Question: I have a number of string patterns from which I filter out my data and insert it into a database. Now, I have to handle strings that my old regex is not able to match correctly.
This is my regex:
'''
$re = "/(?:Expiration Fee: )?(\d+)\s+((?:[a-zA-Z0-9\/]+\s+)*)(?:\(([a-zA-Z]+)\)\s+)?(?:>([0-9.]+)\s+)?(?:(\d+-\d+)\s+)?(?:\((\d{1,2}(?::\d{2})?[AP]M)\)\s+)?(?:@\s+([\d.]+))/";
'''
My complete code:
'''
$re = "/(?:Expiration Fee: )?(\d+)\s+((?:[a-zA-Z0-9\/]+\s+)*)(?:\(([a-zA-Z]+)\)\s+)?(?:>([0-9.]+)\s+)?(?:(\d+-\d+)\s+)?(?:\((\d{1,2}(?::\d{2})?[AP]M)\)\s+)?(?:@\s+([\d.]+))/";
$strs = array("Expiration Fee: 10 LONG AUD/USD >.8189 (9:50AM) @ 90.5","10 Wall St 30 (Mar) >17900 (4:15PM) @ 69.5","2 AUD/USD >.8114 (11:35AM) @ 97.5","Expiration Fee: 1 SHORT AUD/USD >.8114 (11:35AM) @ 87","2 Wall St 30 (Mar) 18000-18100 (12PM) @ 18023","2 LONG US Tech 100 (Mar) >4284 (1:15PM) @ 56.5","1 EUR/USD >1.2180 (3PM) @ 41.5","Expiration Fee: 1 SHORT AUD/USD >.8114 (11:35AM) @ 87","Expiration Fee: 1 LONG GBP/USD >1.5090 (8:55PM) @ 95.5","Expiration Fee: 2 SHORT US 500 (Mar) >2037.7 (10AM) @ 5.5","Expiration Fee: 1 SHORT EUR/USD >1.1582 (2:20PM) @ 11.5","6 SHORT GBP/USD >1.5200 (3:10PM) @ 22.3333","Expiration Fee: 1 SHORT GBP/USD >1.5085 (8PM) @ 17.5","Expiration Fee: 1 SHORT EUR/GBP >.7340 (3PM) @ 33.25","2 Wall St 30 (Mar) 18000-18100 (12PM) @ 18023","Expiration Fee: 5 LONG US Tech 100 (Mar) 4190-4390 (4:15PM) @ 4291","2 LONG Wall St 30 (Mar) >18000 (1:15PM) @ 53.5","1 AUD/USD .7570-.7670 (2PM) @ 0.7626","1 US 500 (Jun) 2075.0-2085.0","1 US 500 (Jun) 2075.0-2085.0 (1PM) @ 2079","1 US 500 (Jun) 2075.0-2085.0 (1PM) @ 2079","
1 AUD/USD .7570-.7670 (2PM) @ 0.7626","2 AUD/USD .8020-.8220 (11PM) @ 0.8118");
foreach ($strs as $subject) {
echo "======<br />
$subject<br />
";
if (preg_match($re, $subject, $m))
for ($i=1; $i<count($m); $i++)
if ($m[$i]) echo "$m[$i]<br />
";
}
'''
The string patterns which are not working for me:
'''
1 AUD/USD .7570-.7670 (2PM) @ 0.7626
1 US 500 (Jun) 2075.0-2085.0
1 US 500 (Jun) 2075.0-2085.0 (1PM) @ 2079
1 AUD/USD .7570-.7670 (2PM) @ 0.7626
2 AUD/USD .8020-.8220 (11PM) @ 0.8118
'''
Online screenshot for demonstration:

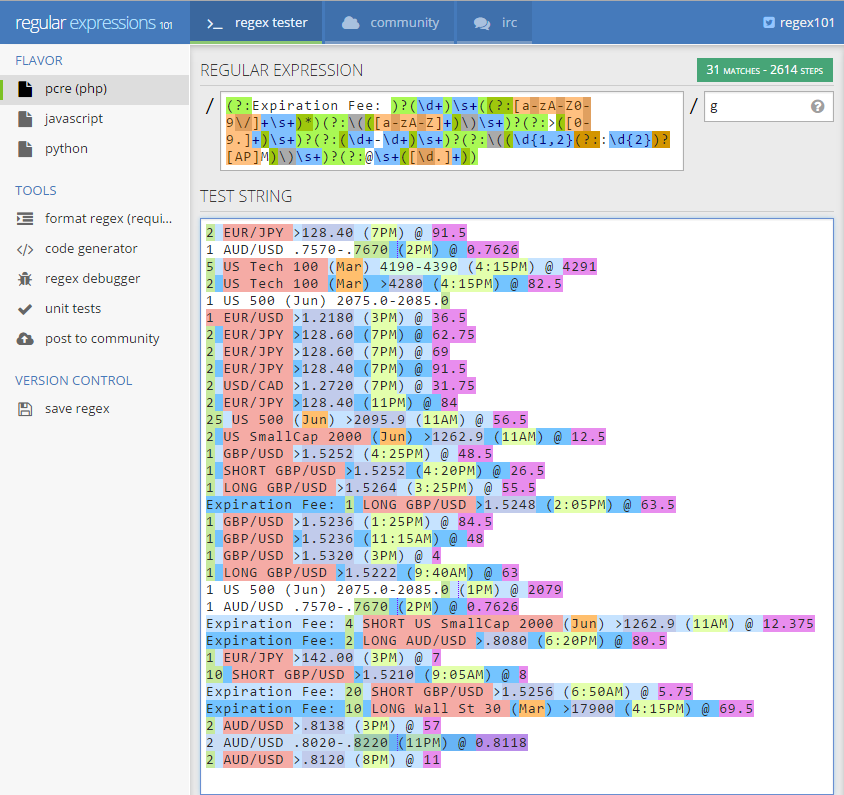
Answer: Here is the regex that will match all of the cases:
'''
(?:Expiration Fee: )?(\d+)\s+((?:[a-zA-Z\d\/]+\s+)*)(?:\(([a-zA-Z]+)\)\s+)?(?:>([0-9.]+)\s+)?(?:([\d.]+-[\d.]+)\s*)?(?:\((\d{1,2}(?::\d{2})?[AP]M)\)\s+)?(?:@\s+([\d.]+))?
'''
See <URL>
A shortened version to be used with 'i' option and with unified digit matching:
'''
(?:Expiration Fee: )?(\d+)\s+((?:[a-z\d\/]+\s+)*)(?:\(([a-z]+)\)\s+)?(?:>([\d.]+)\s+)?(?:([\d.]+-[\d.]+)\s*)?(?:\((\d{1,2}(?::\d{2})?[AP]M)\)\s+)?(?:@\s+([\d.]+))?
'''
<URL>